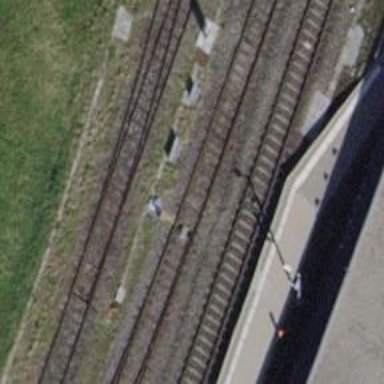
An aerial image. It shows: Railway switch.